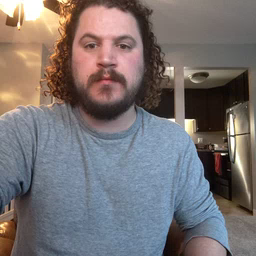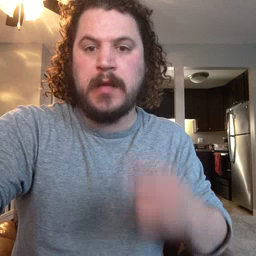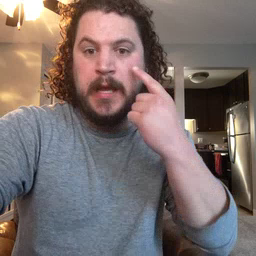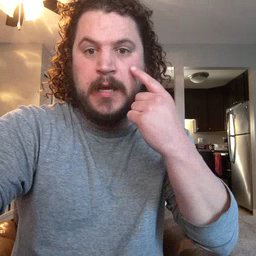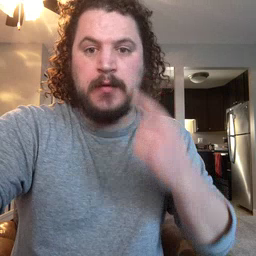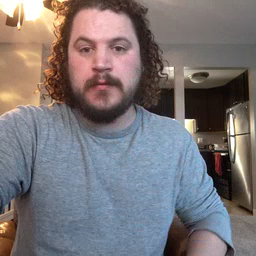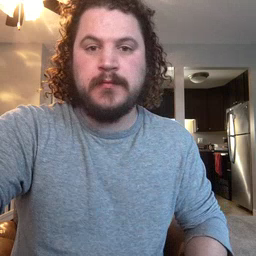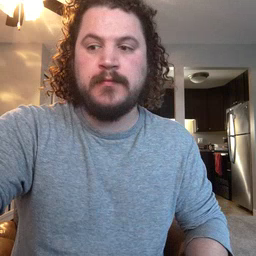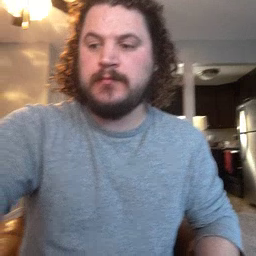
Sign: eye